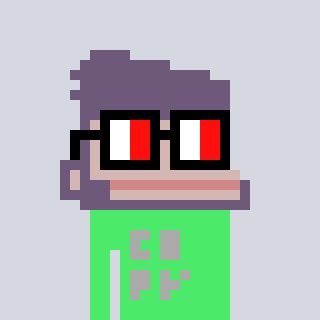
a pixel art character with square glasses with black frames and red eyes, a ape-shaped head and a teal-colored body on a cool background